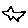
Label: star